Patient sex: M
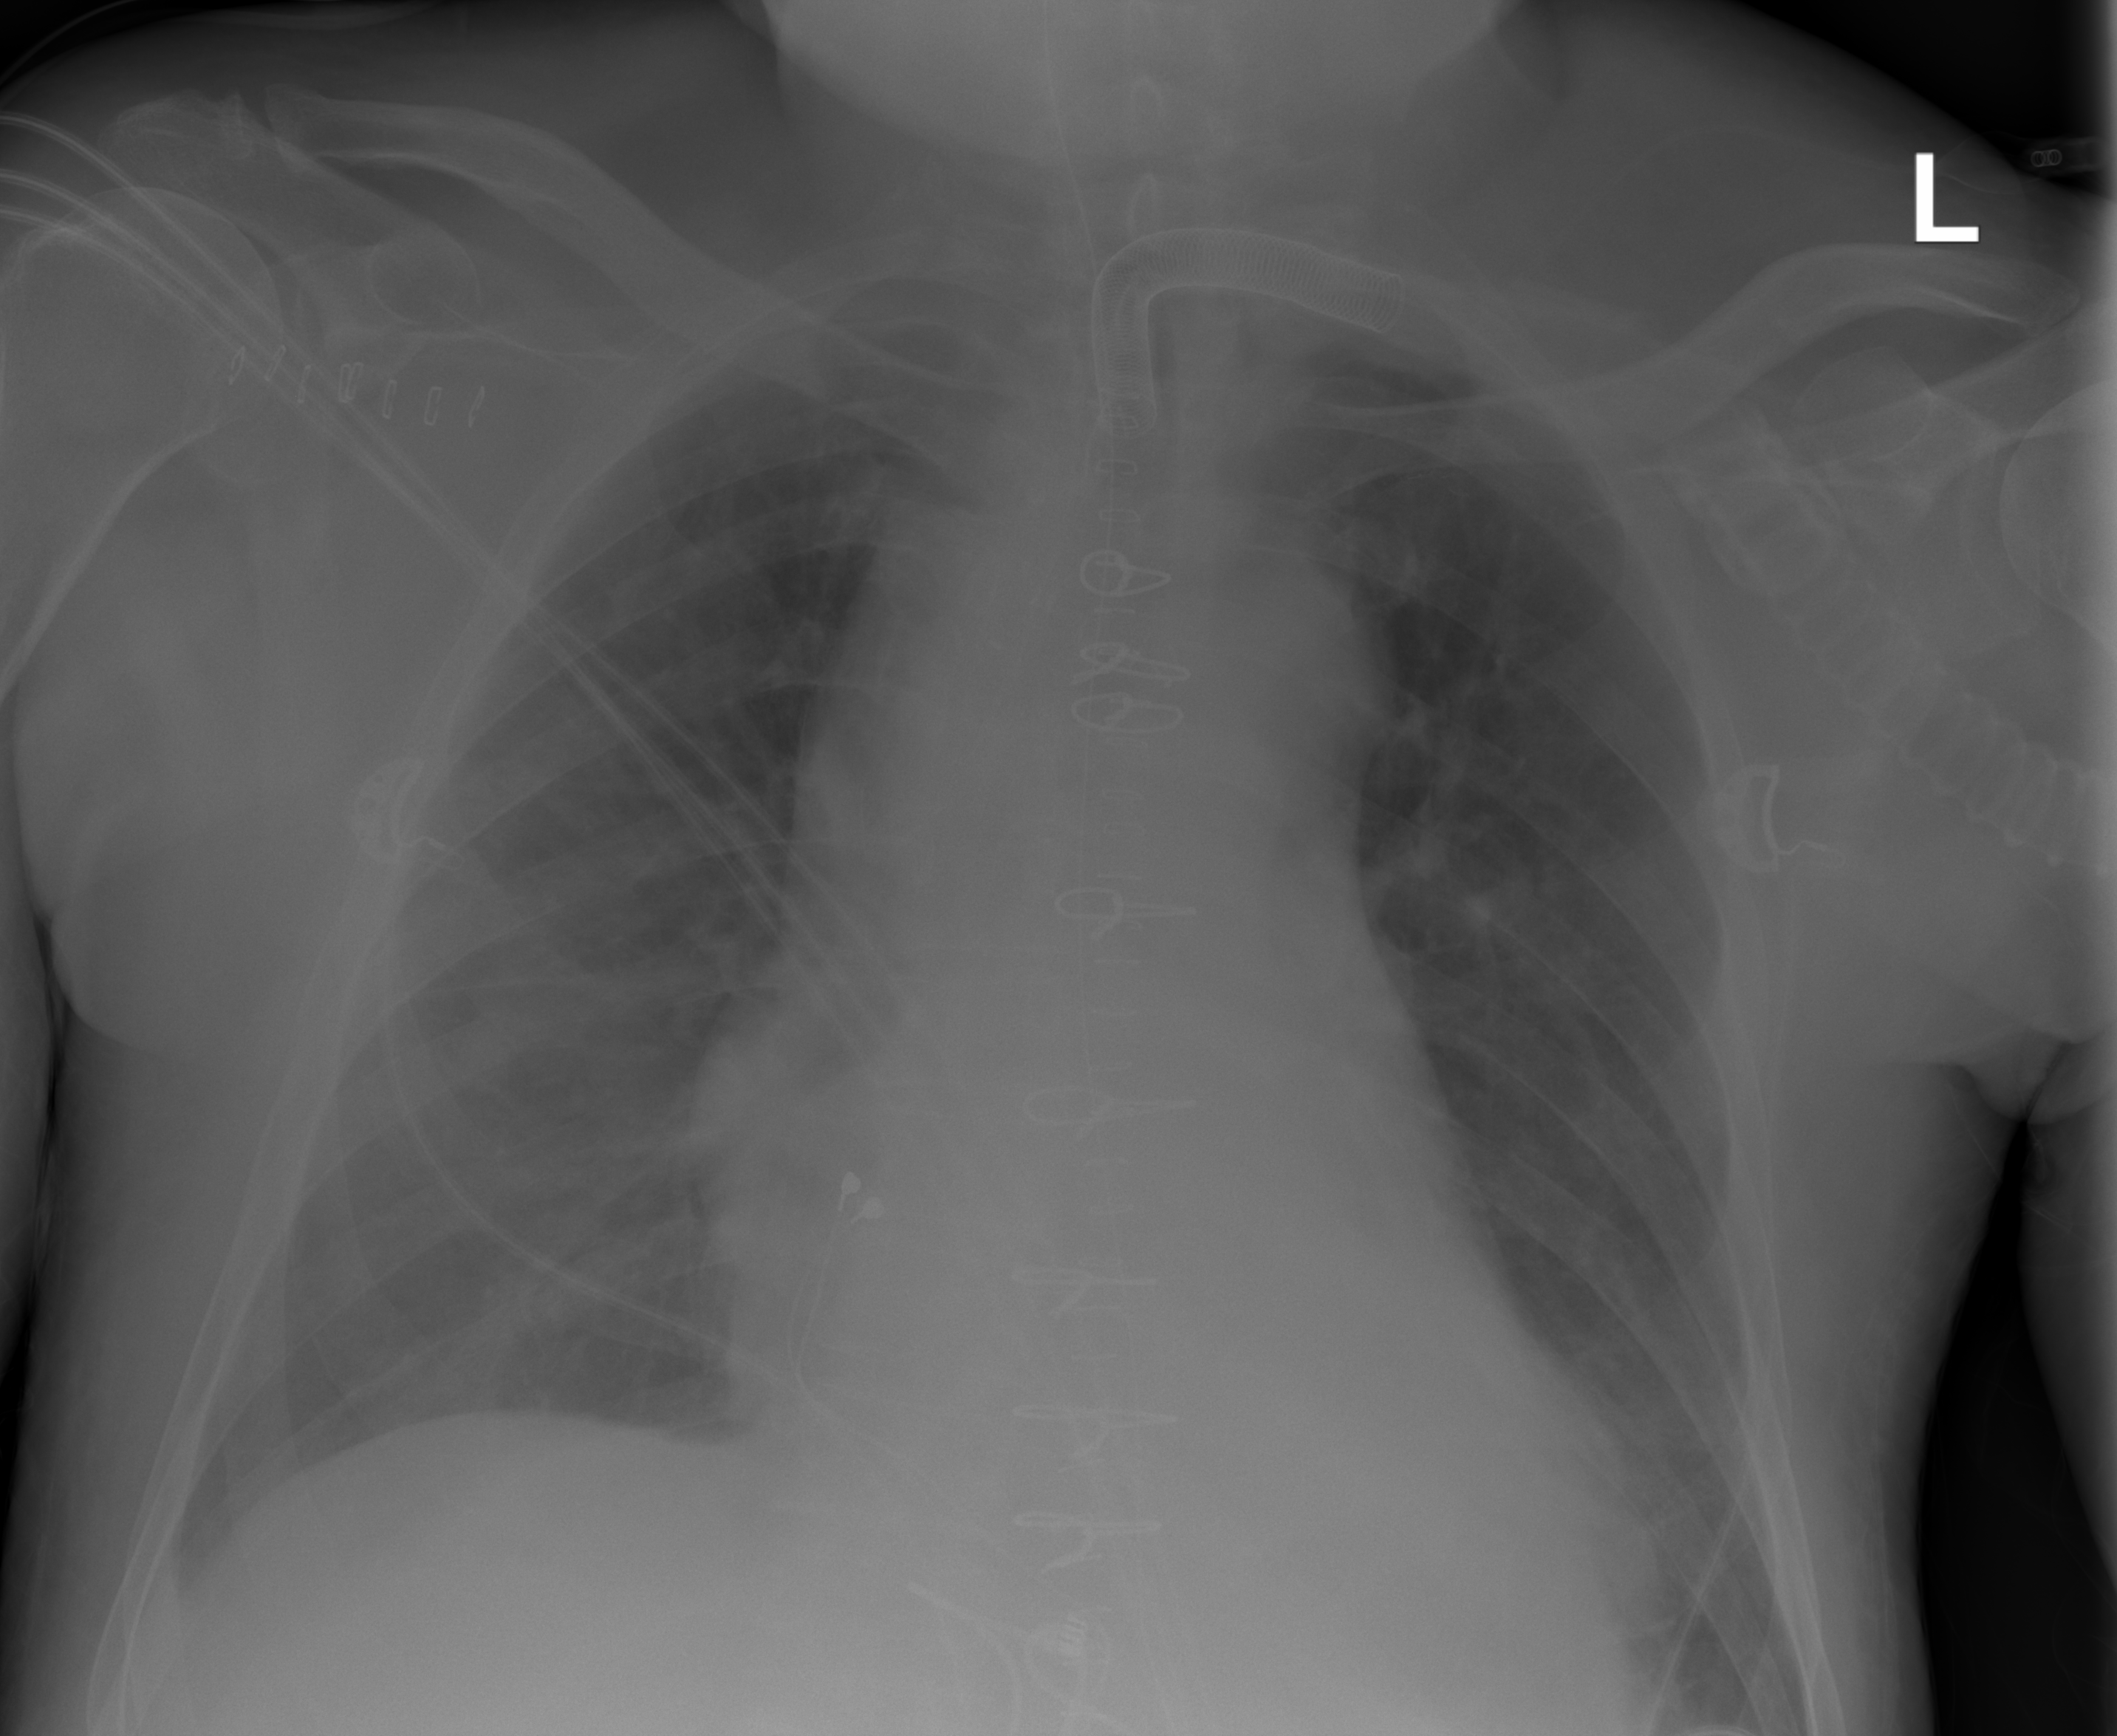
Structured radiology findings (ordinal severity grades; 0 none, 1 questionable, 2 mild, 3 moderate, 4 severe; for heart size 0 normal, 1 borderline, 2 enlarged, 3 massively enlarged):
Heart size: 2
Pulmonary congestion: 1
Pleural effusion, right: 0
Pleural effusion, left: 0
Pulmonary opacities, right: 0
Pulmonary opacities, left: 0
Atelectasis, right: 2
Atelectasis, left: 2